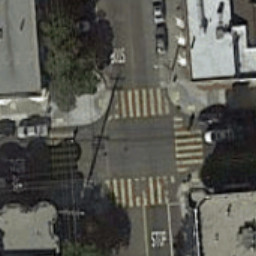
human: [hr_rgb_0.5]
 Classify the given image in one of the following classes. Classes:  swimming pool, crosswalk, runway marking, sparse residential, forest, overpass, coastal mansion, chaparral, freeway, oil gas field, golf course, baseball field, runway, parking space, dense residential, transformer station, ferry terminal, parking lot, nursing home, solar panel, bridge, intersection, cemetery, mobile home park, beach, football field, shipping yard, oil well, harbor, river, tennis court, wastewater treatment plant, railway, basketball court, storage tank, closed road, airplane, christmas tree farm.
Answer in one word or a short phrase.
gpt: crosswalk